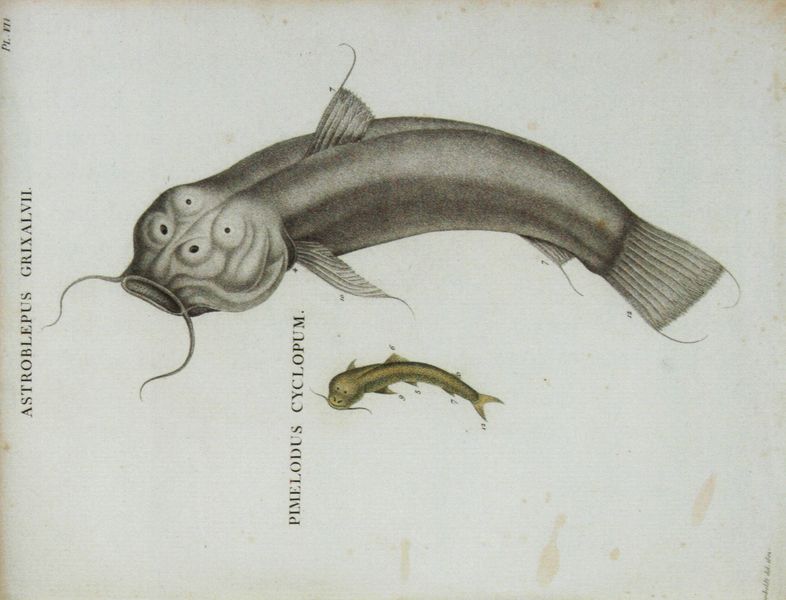
Titel: Recueil d'observations de zoologie et d'anatomie comparée, faites dans l'Océan Atlantique, dans l'interieur du Nouveau Continent et dans la Mer du Sud, pendant les annés 1799-1803, Tafel VII
Künstler: Alexander von Humboldt
Standort: Göttingen
Institution: Niedersächsische Staats- und Universitätsbibliothek
Schlagwörter: meer, wasser, grün, see, grau, haar, mund, zeichnung, tier, alt, augen, schwanz, schrift, druck, neu, fisch, maul, fische, flossen, flosse, kiemen, wissenschaft, schwanzflosse, biologie, evolution, lebewesen, barten, teir, zyklop, kinf, anthropologie, rückenflosse, kieme, bauchflosse, atroblepus grixalvii, astroblepus, cyclopum, neunauge, deine mutter dreht sich nicht mehr, pimelodus, vierauge, seitenflosse